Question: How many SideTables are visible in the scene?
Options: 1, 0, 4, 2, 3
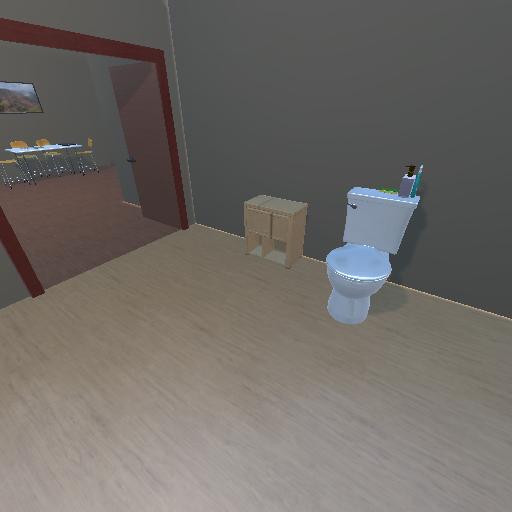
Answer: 1